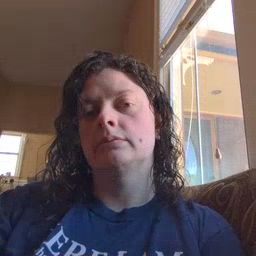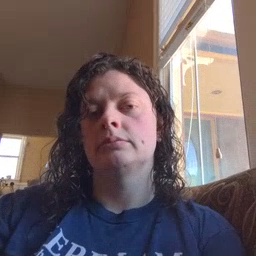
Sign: face